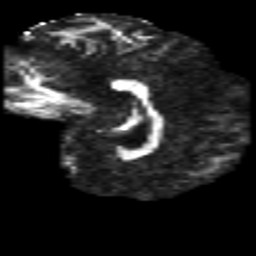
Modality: FA
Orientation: sagittal
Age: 40
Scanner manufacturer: philips
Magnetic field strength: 3 T
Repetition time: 8.6 s
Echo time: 0.127 s